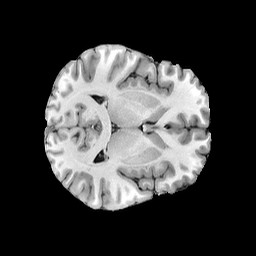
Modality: T1w
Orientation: axial